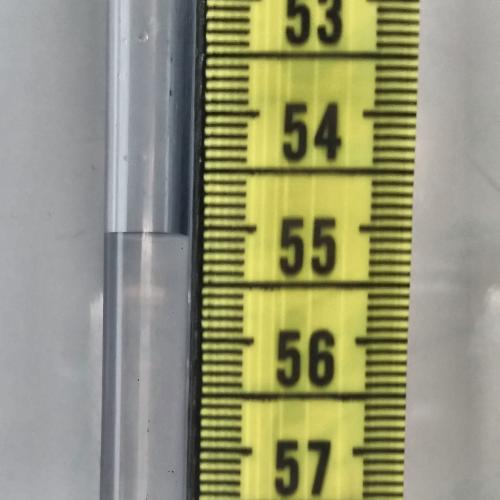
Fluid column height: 55.1 cm